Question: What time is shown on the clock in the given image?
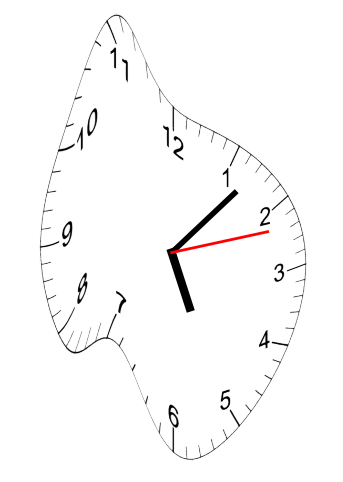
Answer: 05:07:12